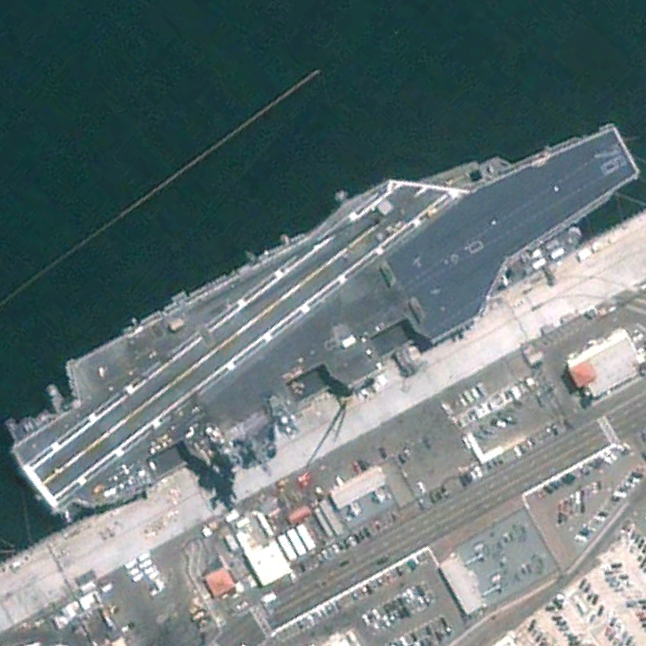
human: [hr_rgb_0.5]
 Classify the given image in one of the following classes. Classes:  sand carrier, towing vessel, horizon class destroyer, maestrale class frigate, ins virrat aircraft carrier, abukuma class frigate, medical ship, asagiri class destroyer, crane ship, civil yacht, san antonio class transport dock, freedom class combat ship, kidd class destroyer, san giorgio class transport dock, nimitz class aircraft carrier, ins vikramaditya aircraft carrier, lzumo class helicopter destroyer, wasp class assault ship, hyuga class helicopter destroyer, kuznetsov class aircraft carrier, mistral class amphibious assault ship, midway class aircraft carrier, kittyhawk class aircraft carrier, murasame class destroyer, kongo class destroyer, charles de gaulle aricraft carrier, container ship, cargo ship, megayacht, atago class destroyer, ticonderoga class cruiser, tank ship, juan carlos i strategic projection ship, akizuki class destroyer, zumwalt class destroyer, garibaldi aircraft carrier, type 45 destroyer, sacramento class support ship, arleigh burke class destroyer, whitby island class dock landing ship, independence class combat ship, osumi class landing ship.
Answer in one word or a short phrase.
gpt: Nimitz class aircraft carrier